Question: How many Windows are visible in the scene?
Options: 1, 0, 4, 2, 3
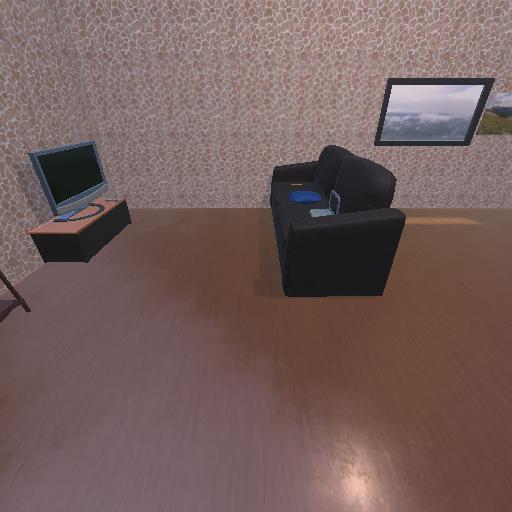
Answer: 1